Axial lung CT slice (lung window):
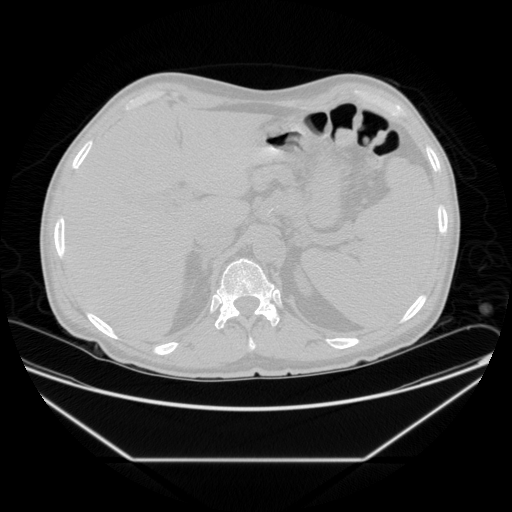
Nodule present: no